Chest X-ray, AP view. Patient: 42 years old, sex M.
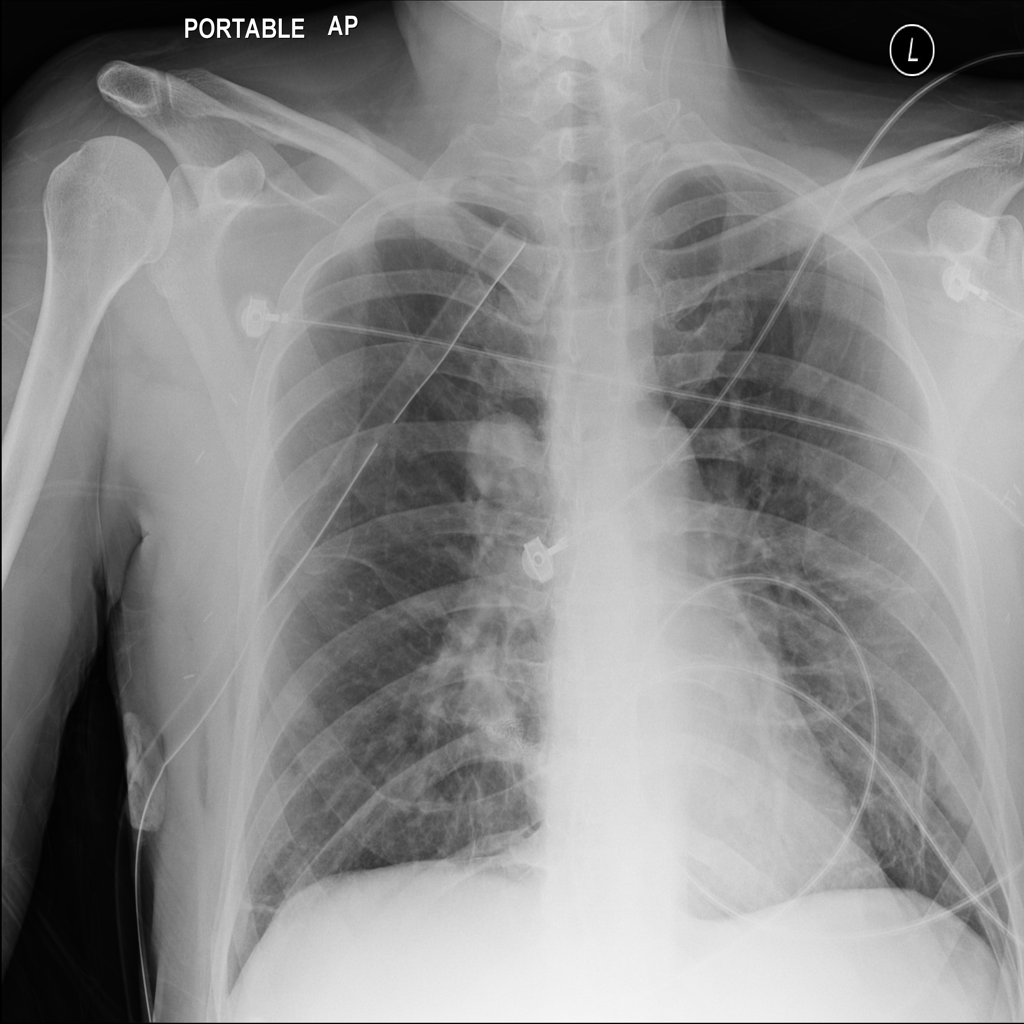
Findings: Emphysema, Mass